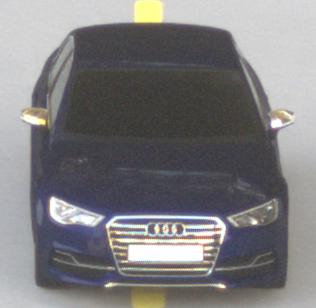
Make: Audi
Model: S3
Detailed model: 8V
Model produced from: 2013
Model produced until: 2020
Doors: 4
Color: blue
Road condition: dry road
Daytime: morning or afternoon
Contrast: medium contrast